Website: home-depot
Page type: cart
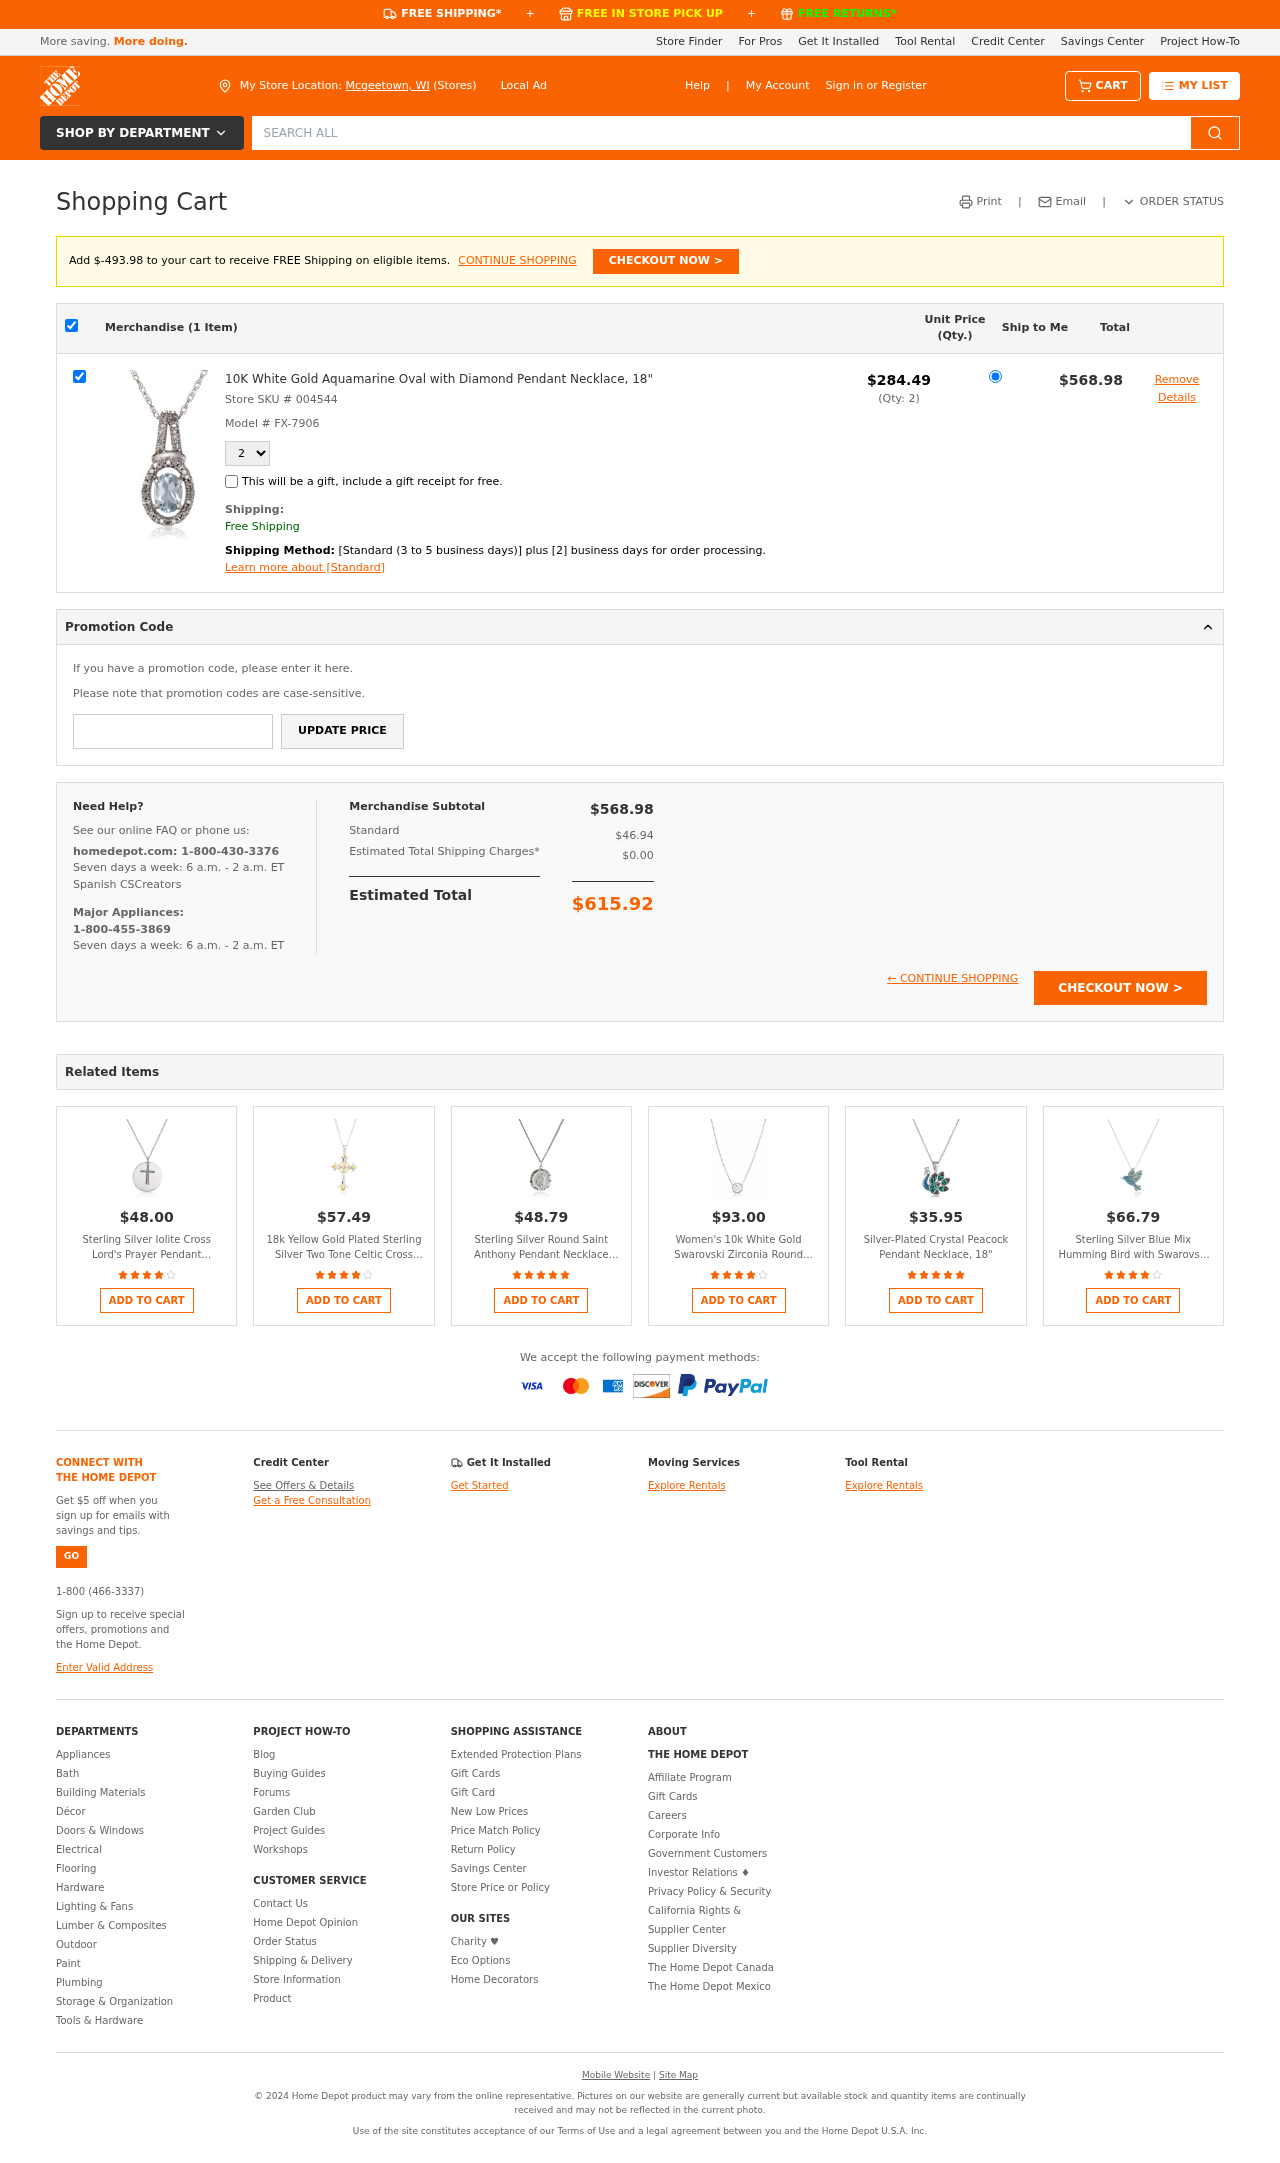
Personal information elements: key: PII_CITY_STATE
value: Mcgeetown, WI
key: PII_PROMO_CODE
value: FALL01
Product elements: key: PRODUCT1_NAME
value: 10K White Gold Aquamarine Oval with Diamond Pendant Necklace, 18"
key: PRODUCT1_PRICE
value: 284.49
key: PRODUCT1_QUANTITY
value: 2
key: PRODUCT2_NAME
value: Sterling Silver Iolite Cross Lord's Prayer Pendant Necklace
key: PRODUCT2_PRICE
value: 48
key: PRODUCT2_RATING
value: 4.3
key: PRODUCT3_NAME
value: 18k Yellow Gold Plated Sterling Silver Two Tone Celtic Cross Pendant Necklace, 18"
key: PRODUCT3_PRICE
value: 57.49
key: PRODUCT3_RATING
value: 4
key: PRODUCT4_NAME
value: Sterling Silver Round Saint Anthony Pendant Necklace with Rhodium Plated Stainless Steel Chain, 20"
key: PRODUCT4_PRICE
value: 48.79
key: PRODUCT4_RATING
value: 4.5
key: PRODUCT5_NAME
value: Women's 10k White Gold Swarovski Zirconia Round Bezel Solitaire Necklace, One Size
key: PRODUCT5_PRICE
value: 93
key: PRODUCT5_RATING
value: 4.3
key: PRODUCT6_NAME
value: Silver-Plated Crystal Peacock Pendant Necklace, 18"
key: PRODUCT6_PRICE
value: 35.95
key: PRODUCT6_RATING
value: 4.7
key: PRODUCT7_NAME
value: Sterling Silver Blue Mix Humming Bird with Swarovski Elements Pendant Necklace, 18"
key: PRODUCT7_PRICE
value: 66.79
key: PRODUCT7_RATING
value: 4
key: PRODUCT1_SKU
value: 004544
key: PRODUCT1_MODEL
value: FX-7906
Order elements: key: AMOUNT_TO_FREE_SHIPPING
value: $-493.98
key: ORDER_NUM_ITEMS
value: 1
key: ORDER_SUBTOTAL
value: $568.98
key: ORDER_TAX
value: $46.94
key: ORDER_SHIPPING_COST
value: $0.00
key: ORDER_TOTAL
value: $615.92
Search elements: key: HEADER_SEARCH
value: SEARCH ALL